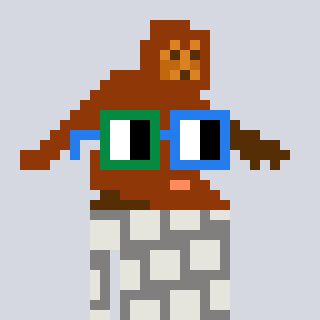
a pixel art character with square green and blue glasses, a bigfoot-shaped head and a bluegrey-colored body on a cool background